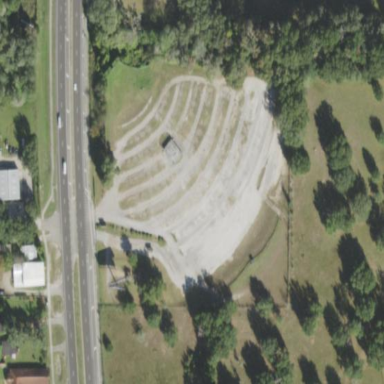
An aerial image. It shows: Cinema.